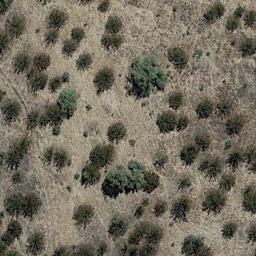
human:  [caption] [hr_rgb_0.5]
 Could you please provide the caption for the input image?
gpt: Some disconnected chaparrals of different sizes grow in the desert .

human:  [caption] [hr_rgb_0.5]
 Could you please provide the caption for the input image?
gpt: Chaparral is evenly distributed on the sand .

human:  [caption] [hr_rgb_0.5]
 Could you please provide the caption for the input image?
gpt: There are several trees and some weeds in this desert .

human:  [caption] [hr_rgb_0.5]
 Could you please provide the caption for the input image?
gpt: There are many different kinds of bushes make up the chaparral in the bare land .

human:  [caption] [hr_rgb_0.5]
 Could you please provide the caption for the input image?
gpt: The vegetation in the chaparral is approximately the same size .